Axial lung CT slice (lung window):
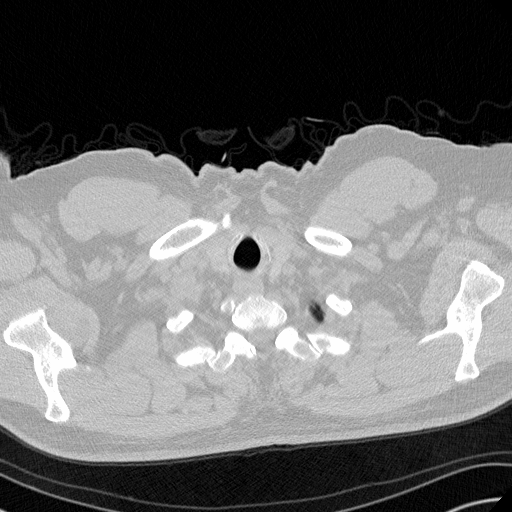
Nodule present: no